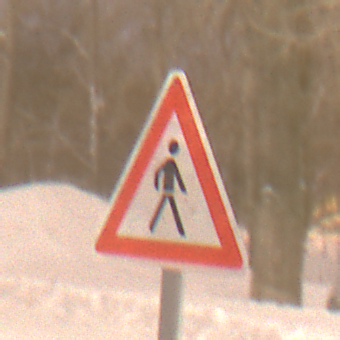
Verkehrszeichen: FussgaengerLinks
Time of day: Night
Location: Outdoor (Urban)
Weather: Overcast
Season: Winter
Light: Artificial